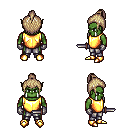
a pixel art fantasy rpg character, male body template, orc, green skin, gold chest armor, metal pants, white blonde short topknot hairstyle, metal gloves, gold boots, dagger, four views (front, back, left, right), 2x2 character sprite sheet, small pixel art, hard edges, no anti-aliasing